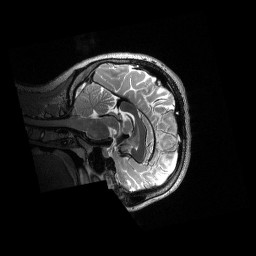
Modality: T2w
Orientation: sagittal
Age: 25
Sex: female
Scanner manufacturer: siemens
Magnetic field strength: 3 T
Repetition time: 3.2 s
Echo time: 0.563 s